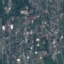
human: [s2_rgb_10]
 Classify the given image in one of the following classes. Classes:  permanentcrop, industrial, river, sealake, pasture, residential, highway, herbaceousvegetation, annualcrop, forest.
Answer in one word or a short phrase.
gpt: Residential